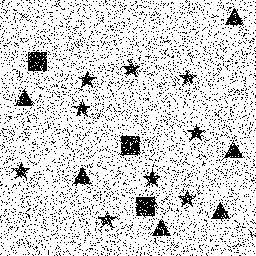
Squares: 3
Triangles: 6
Stars: 9
Total shapes: 18